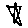
Label: star